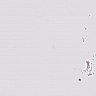
Metastatic tissue present: no